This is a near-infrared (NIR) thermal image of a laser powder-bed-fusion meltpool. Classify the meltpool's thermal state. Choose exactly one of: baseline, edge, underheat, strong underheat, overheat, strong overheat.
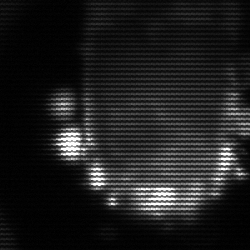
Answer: baseline